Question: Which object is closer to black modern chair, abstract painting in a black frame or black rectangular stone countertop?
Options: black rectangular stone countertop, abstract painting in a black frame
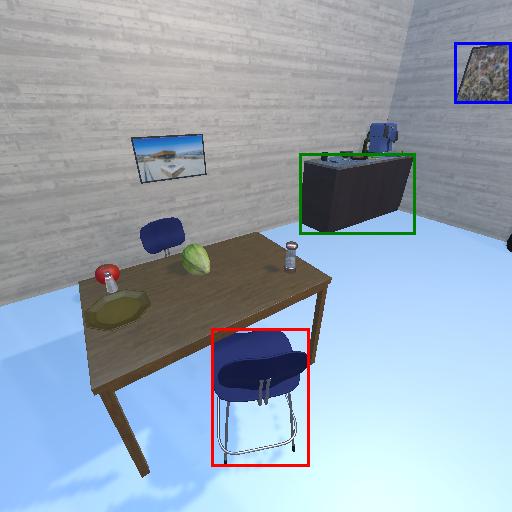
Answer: black rectangular stone countertop